Question: I am using BJImageCropper for image crop in iOS, but when I am touching on the image's last corner, it's automatically updating the height and width on the opposite side.

Example code is <URL>
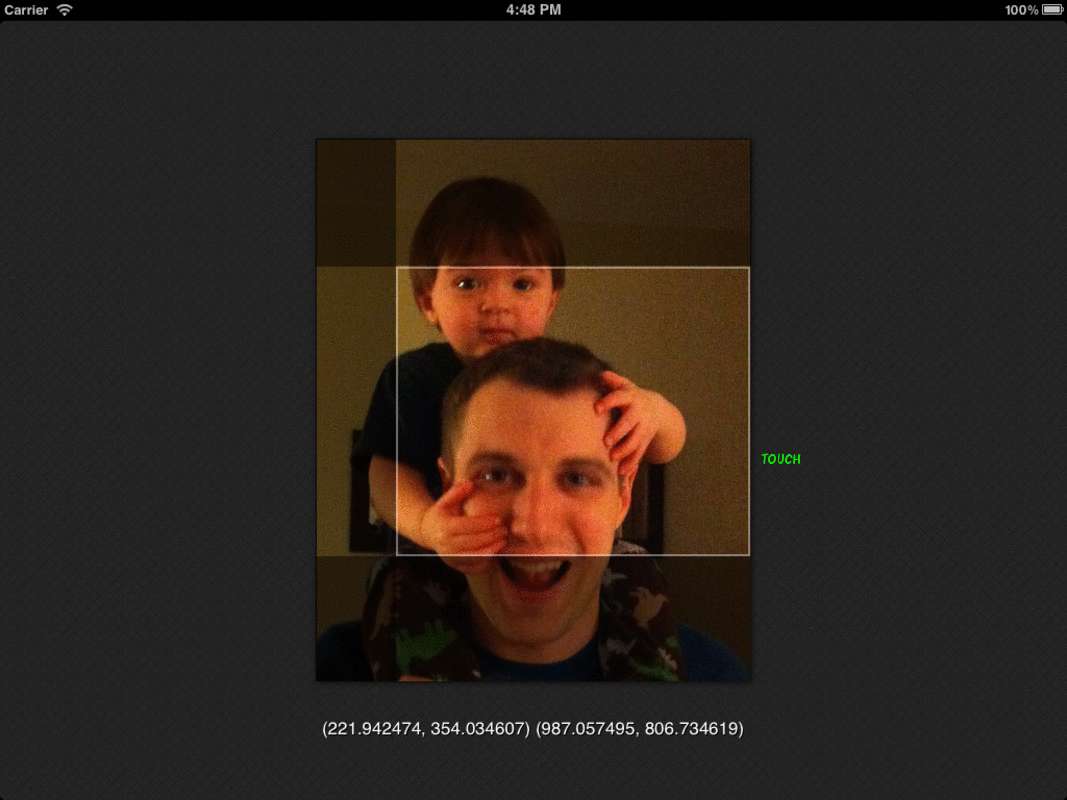
Answer: Get the commit I just pushed. Should be fixed there.